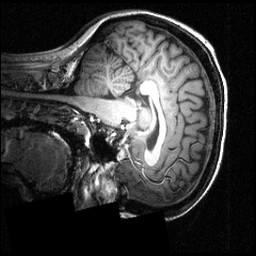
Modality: T1w
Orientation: sagittal
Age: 24
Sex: female
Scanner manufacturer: siemens
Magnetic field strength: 3.951 T
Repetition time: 1.5 s
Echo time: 0.00335 s